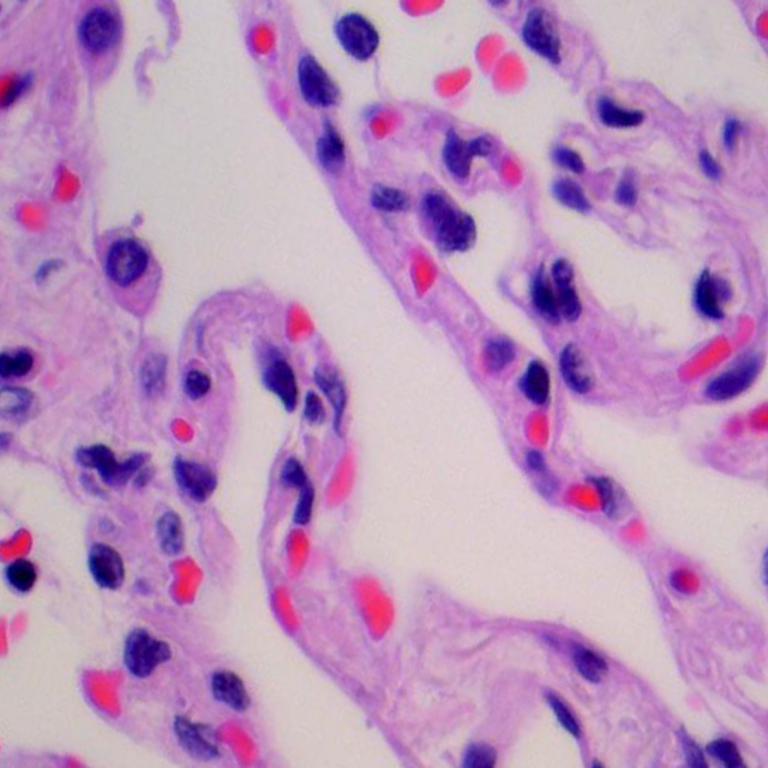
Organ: lung
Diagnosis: benign